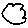
Label: cloud